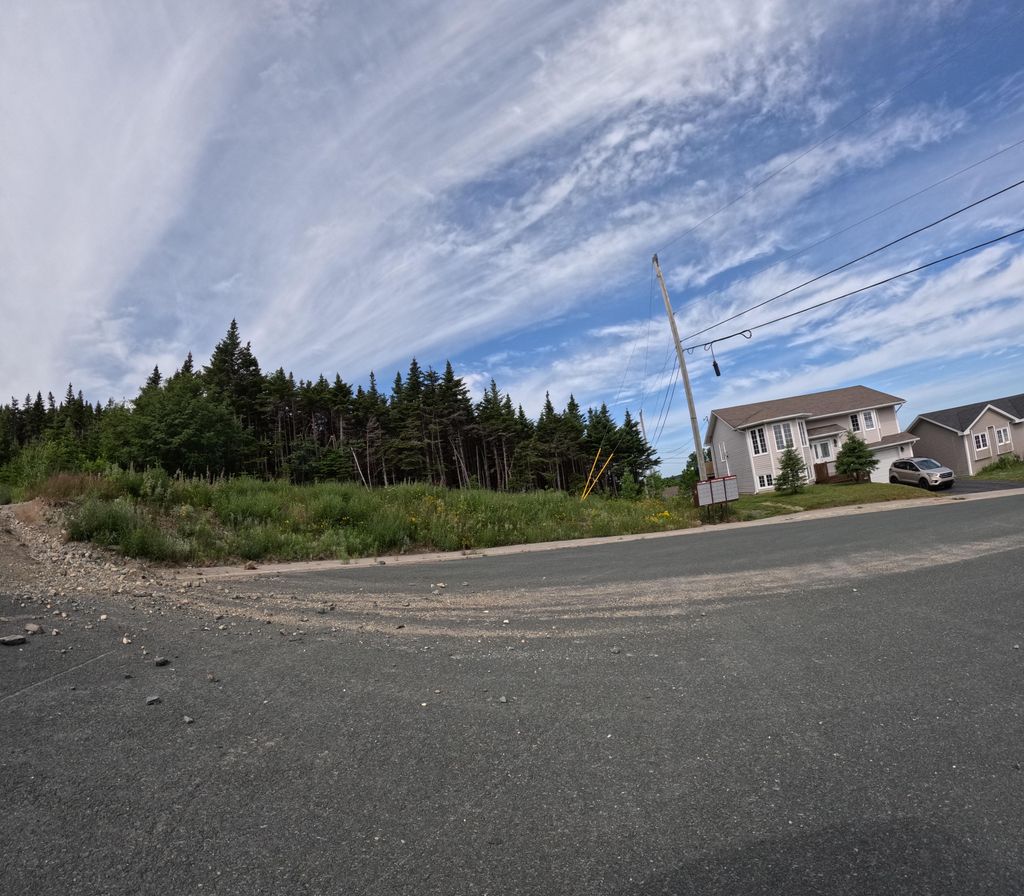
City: st_johns